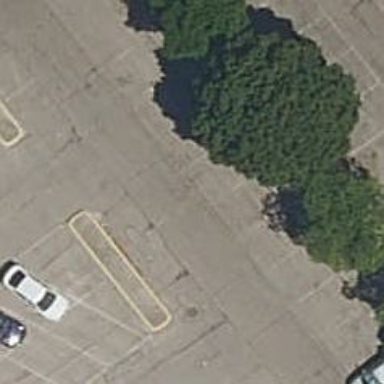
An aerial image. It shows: Parking aisle designated as service road.